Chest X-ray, PA view. Patient: 57 years old, sex M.
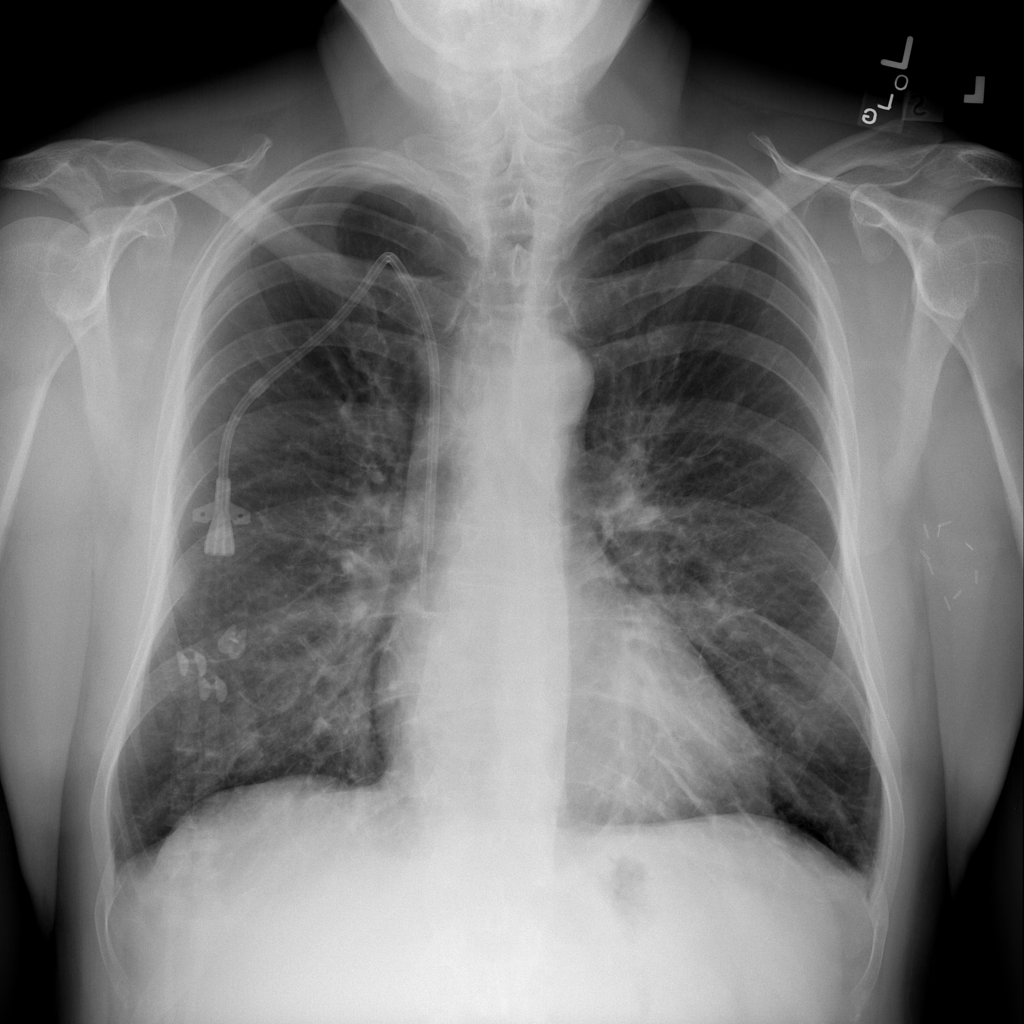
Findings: Edema